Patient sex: M
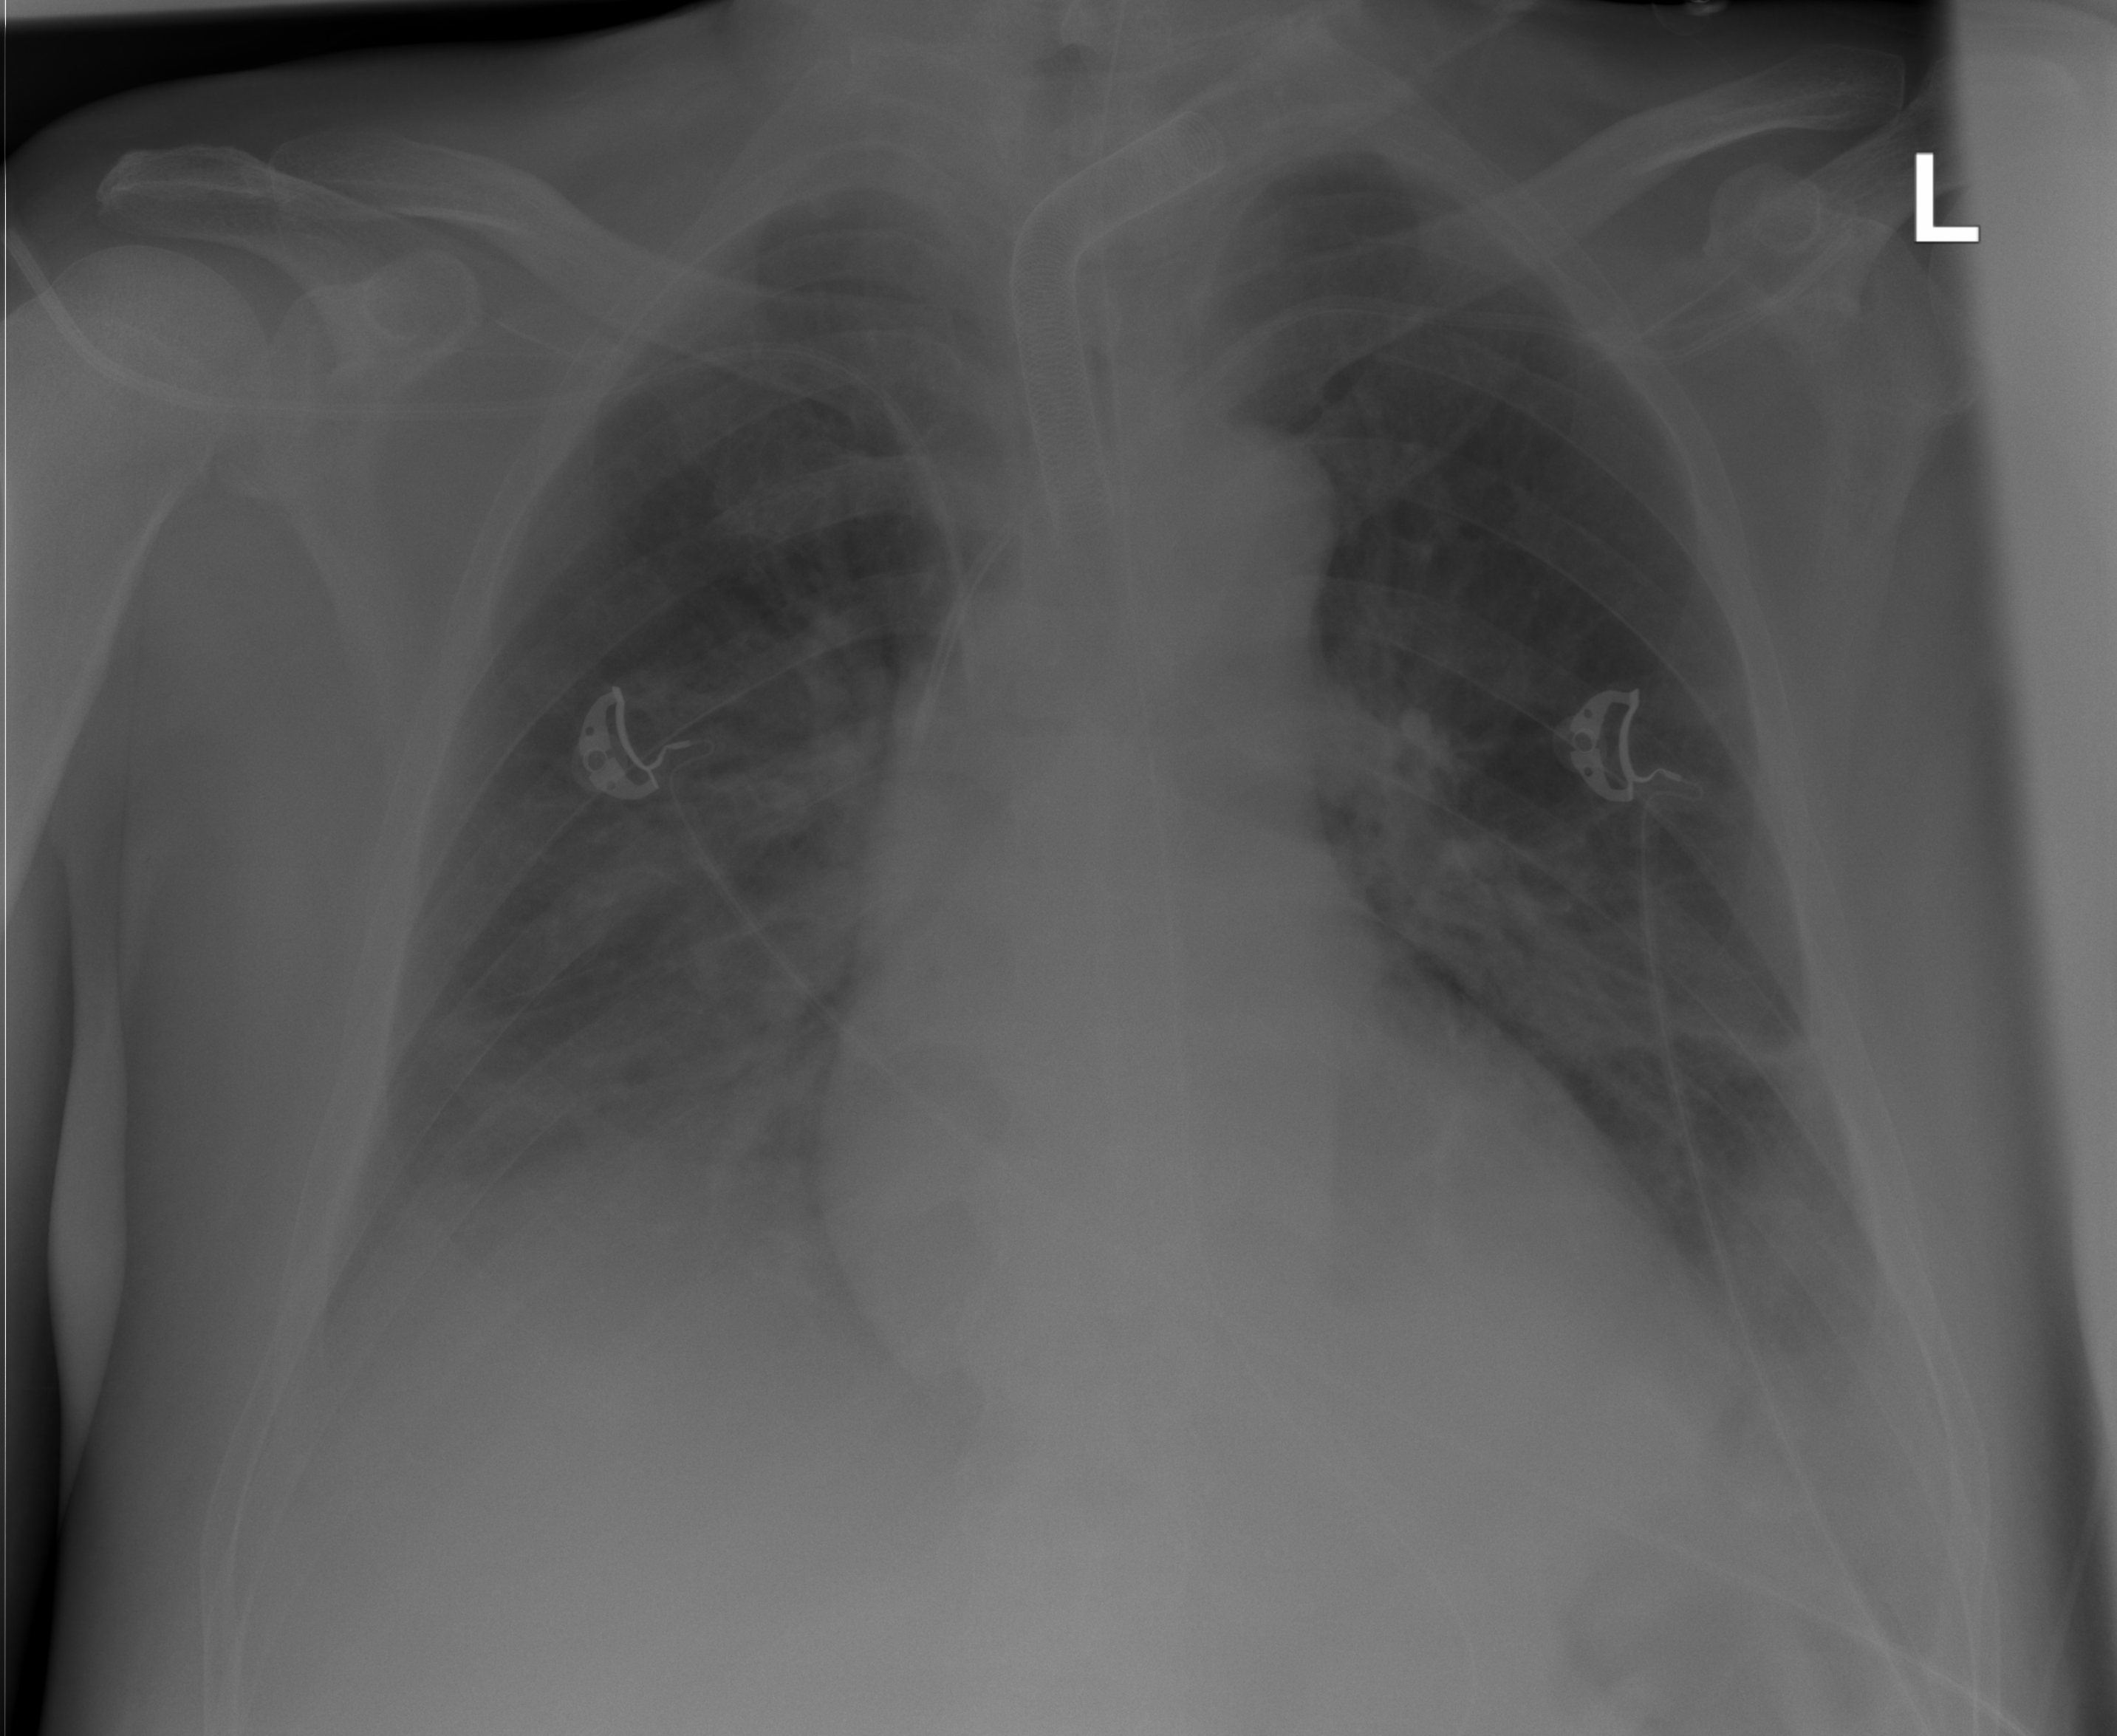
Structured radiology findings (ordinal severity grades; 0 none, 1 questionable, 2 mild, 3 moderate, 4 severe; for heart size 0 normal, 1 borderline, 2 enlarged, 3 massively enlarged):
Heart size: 0
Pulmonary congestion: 2
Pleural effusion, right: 0
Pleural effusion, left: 0
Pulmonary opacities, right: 0
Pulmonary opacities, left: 0
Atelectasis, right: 2
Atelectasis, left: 2